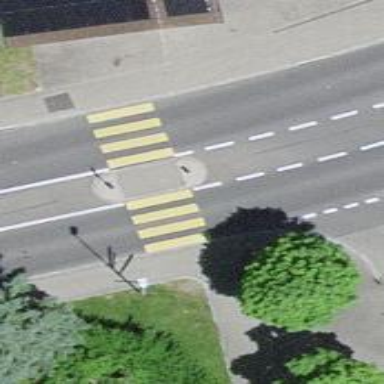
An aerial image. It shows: Marked crossing with pedestrian island.